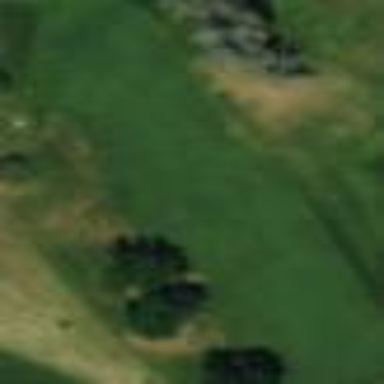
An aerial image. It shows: Mown grass fairway on recreation ground used for golf.